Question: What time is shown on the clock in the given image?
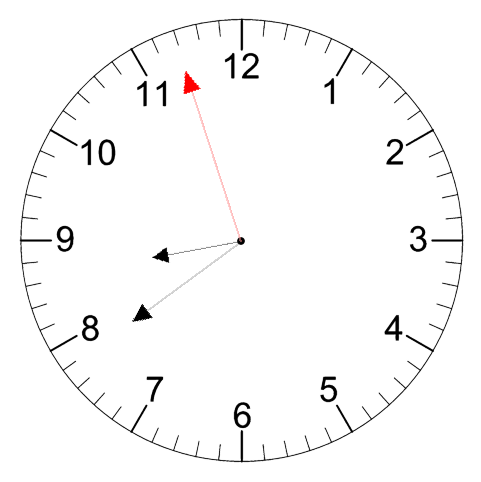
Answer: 08:38:57